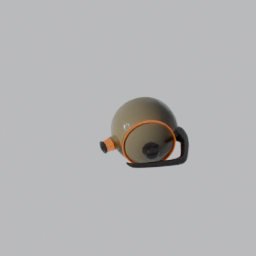
Label: tools